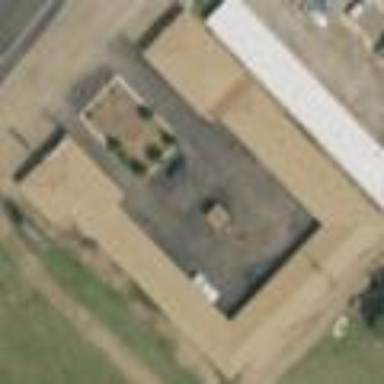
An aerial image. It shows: Building that is motel.